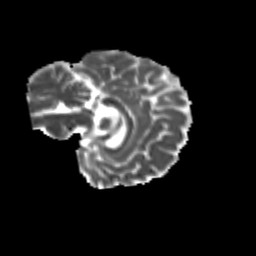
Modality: MD
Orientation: sagittal
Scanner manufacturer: siemens
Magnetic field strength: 3 T
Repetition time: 9.2 s
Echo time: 0.084 s